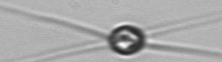
Label: Chaetoceros_danicus